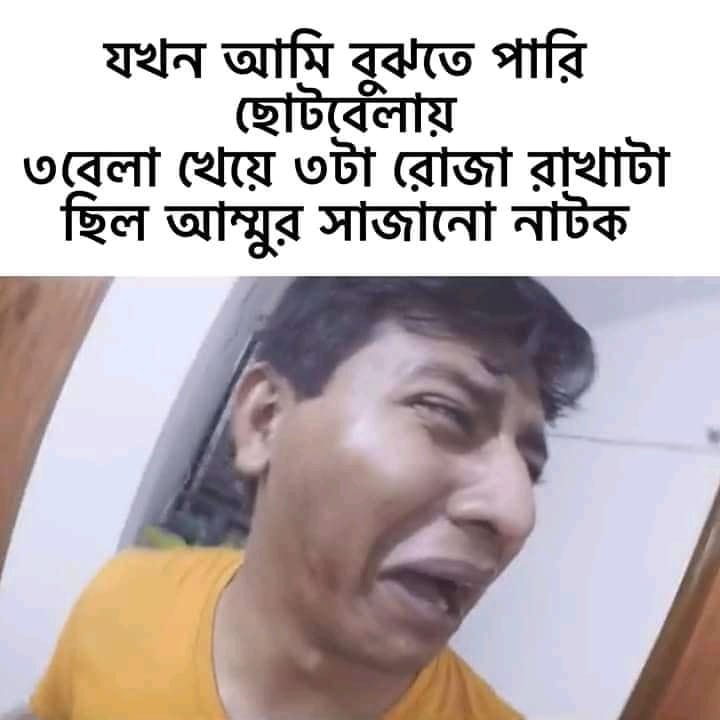
Text: যখন আমি বুঝতে পারি ছোটবেলায় ৩ বেলা খেয়ে ৩ টা রোজা রাখাটা ছিল আম্মুর সাজানো নাটক
Label: Non Hate